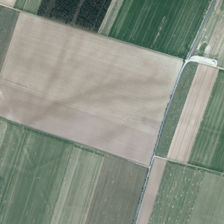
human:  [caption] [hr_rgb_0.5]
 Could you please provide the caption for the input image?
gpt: there is a large bare farmland surrounded by green ones .

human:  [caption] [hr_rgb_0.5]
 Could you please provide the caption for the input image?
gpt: there are a white farmland next to  a light green vertical farmland .

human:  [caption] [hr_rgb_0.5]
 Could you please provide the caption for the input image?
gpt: there is a white farmland and a light green farmland whose stripes are vertical to each other .

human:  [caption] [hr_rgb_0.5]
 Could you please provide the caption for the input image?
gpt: there are a white farmland next to  a light green vertical farmland .

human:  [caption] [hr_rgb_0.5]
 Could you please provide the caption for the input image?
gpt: some pieces of green farmlands are together .